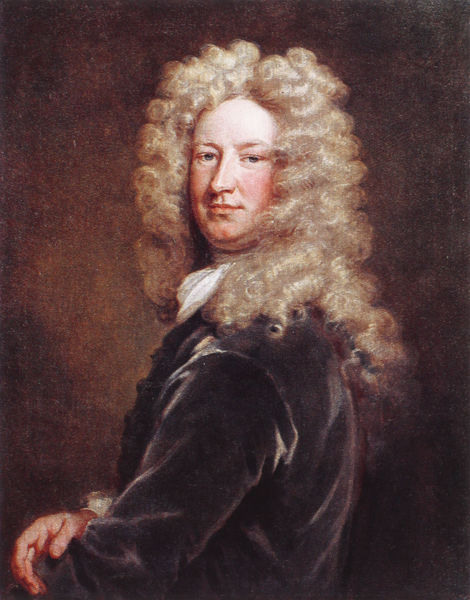
Titel: Sir Samuel Garth; aus der Serie: Portraits from the Kit-cat Club
Künstler: Sir Godfrey Kneller
Institution: London, National Portrait Gallery
Schlagwörter: blau, dunkel, gemälde, hand, kopf, körper, mann, schatten, weiß, braun, frankreich, grau, hell, licht, mund, nase, schwarz, blick, schal, malerei, anzug, blond, jacke, augen, barock, lang, samt, bild, portrait, porträt, öl, haare, adel, locken, ohren, rosa, perücke, wangen, hof, ölgemälde, knöpfe, sakko, halbprofil, perrücke, wendung, 1900